Aerial crown-view tile of a tropical tree (Barro Colorado Island, Panama), acquired 20250616:
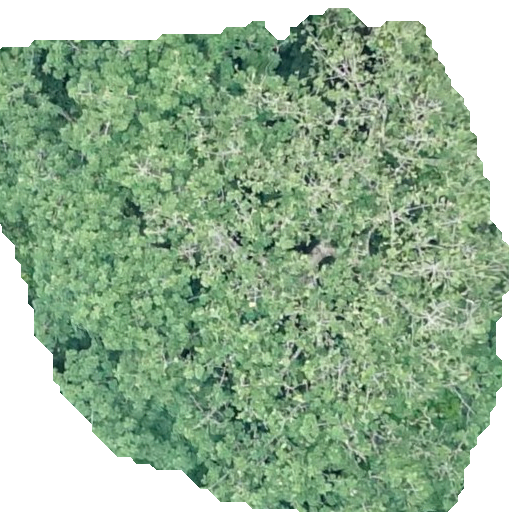
Species: Sterculia apetala
GBIF accepted scientific name: Sterculia apetala
Crown area: 309.376 m²